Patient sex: M
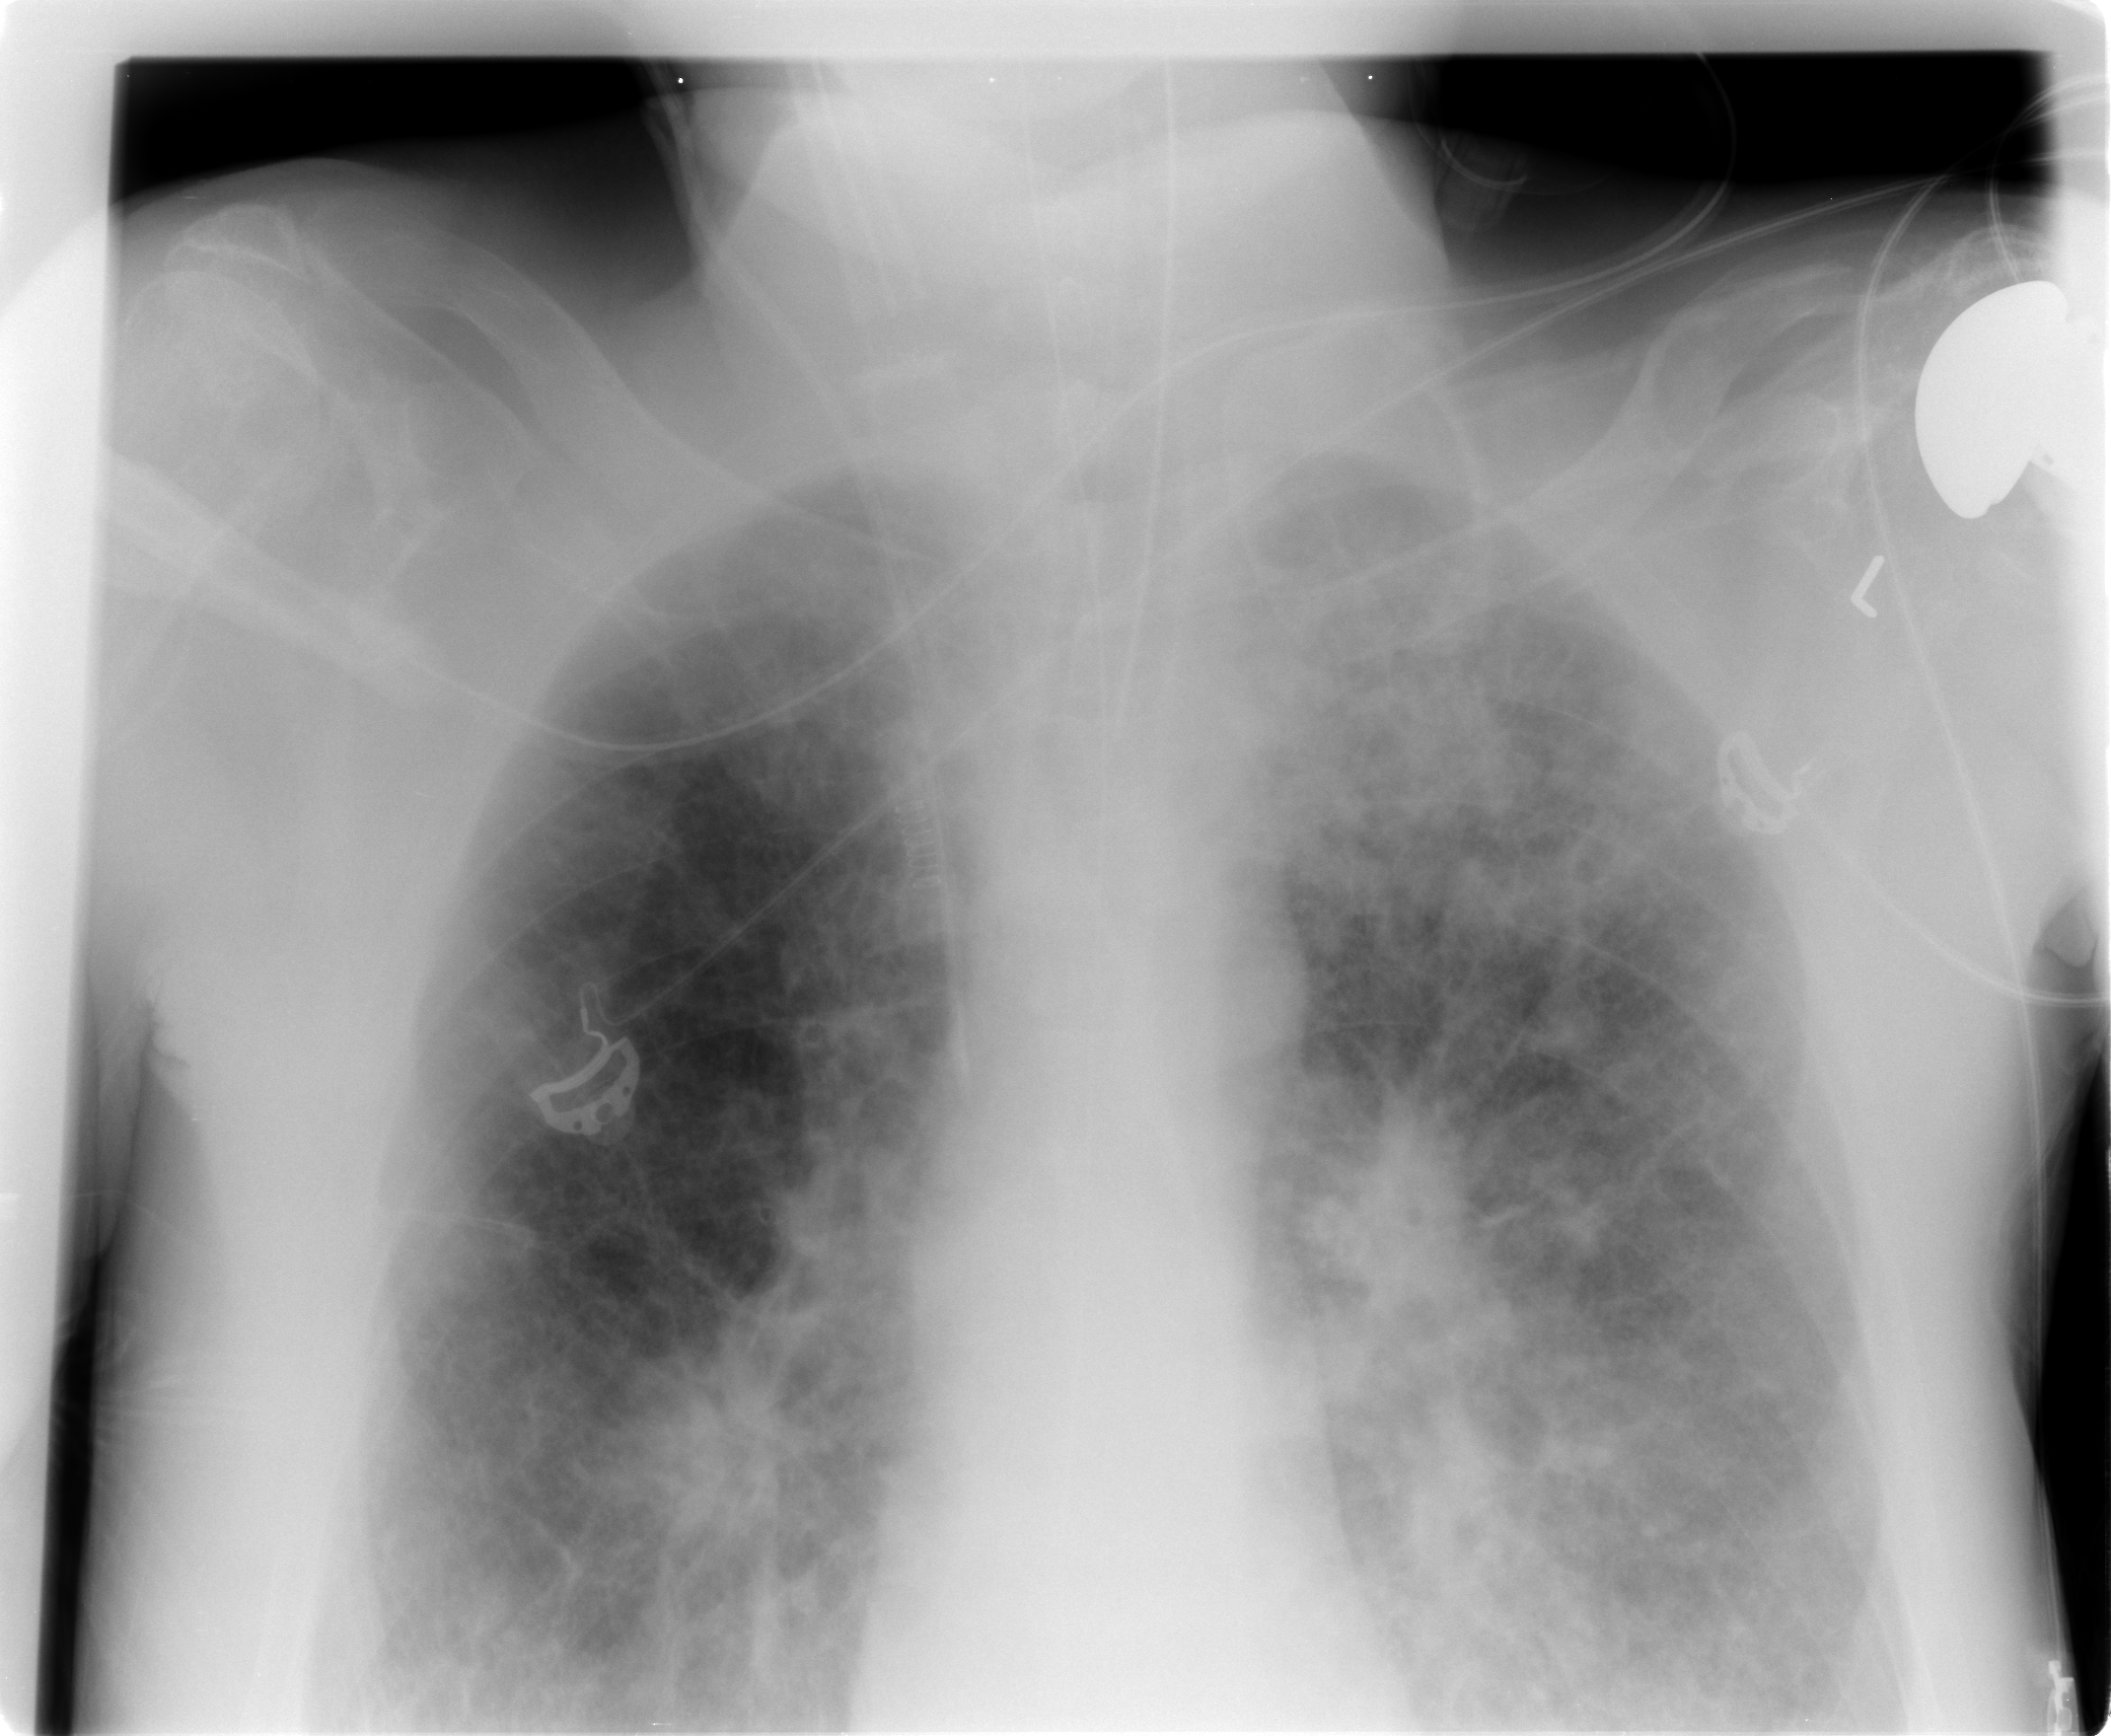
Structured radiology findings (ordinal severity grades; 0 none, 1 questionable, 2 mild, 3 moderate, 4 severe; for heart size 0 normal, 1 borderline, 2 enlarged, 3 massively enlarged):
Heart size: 0
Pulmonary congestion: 0
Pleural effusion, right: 0
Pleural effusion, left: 0
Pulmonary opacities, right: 3
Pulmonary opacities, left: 4
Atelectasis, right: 0
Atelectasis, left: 0